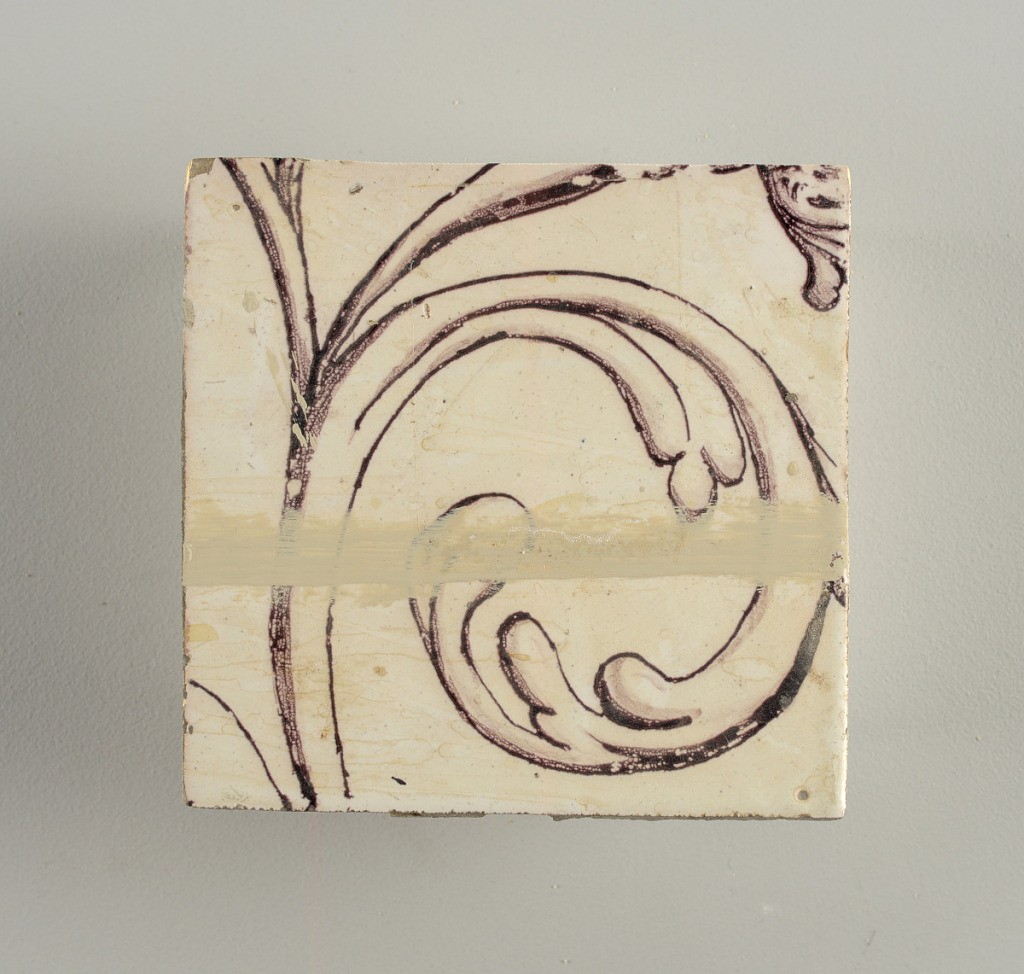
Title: Wall facing
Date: ca. 1725
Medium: tin-glazed earthenware, underglaze
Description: Running design for a frieze or a dado, composed of scrolls of foliage and strapwork, and four repeating motifs--a seated woman in a small upright oval medallion, a putto seated on a rocailled base, and strapwork in axial pattern.  The various panels, A to F, show various repeats of the same design, all being five tiles high and a varying number of tiles wide.